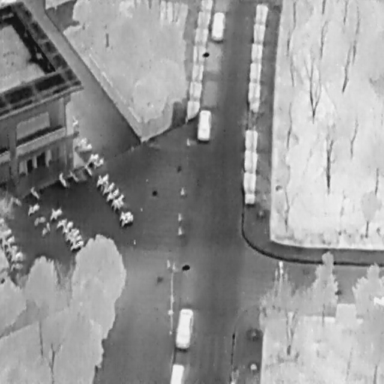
There are 34 objects shown in the infrared image, including 30 Bicycles, and four Cars.